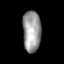
Tissue: prostate
Cell type: Epithelial cells
Senescence score: 0.1202
Nuclear area (px): 740
Mean DAPI intensity: 154.311